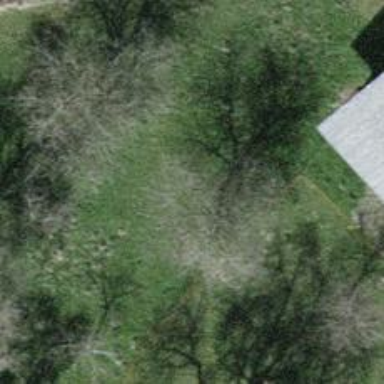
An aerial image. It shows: Single tag "natural: tree."